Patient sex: M
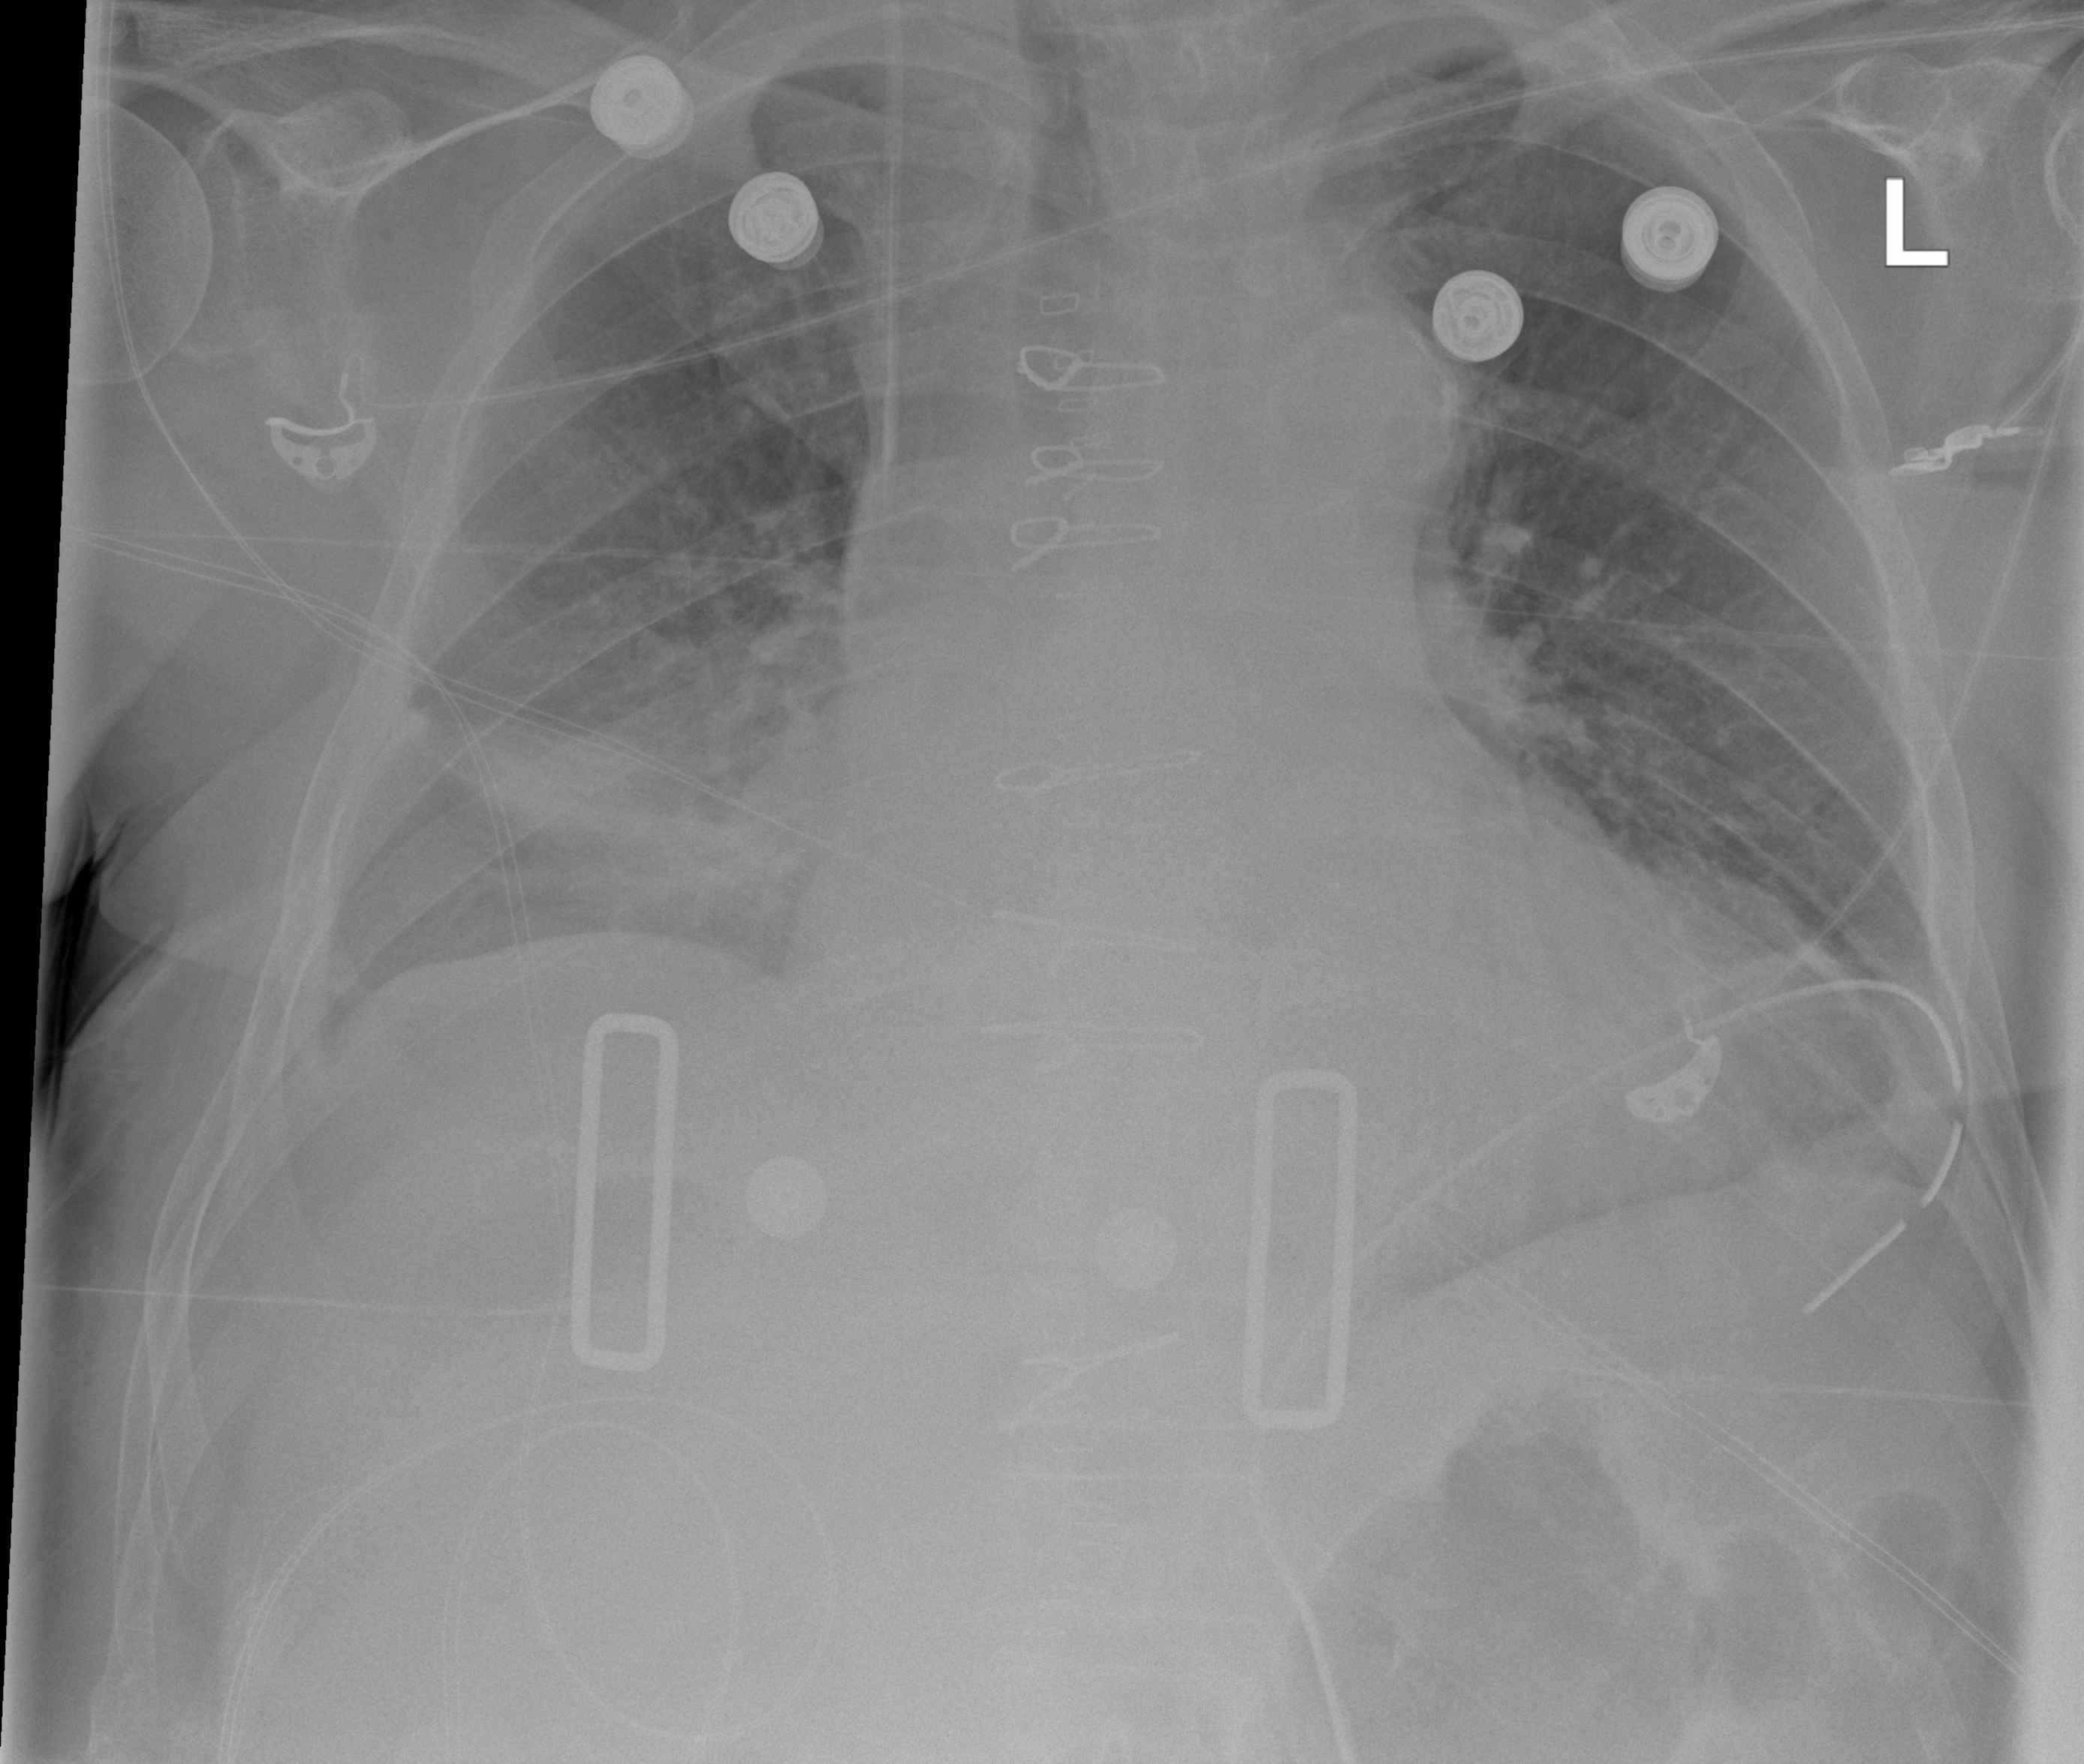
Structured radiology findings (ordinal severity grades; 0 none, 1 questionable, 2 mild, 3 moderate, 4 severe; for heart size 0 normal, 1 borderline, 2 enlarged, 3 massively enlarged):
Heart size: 2
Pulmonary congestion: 0
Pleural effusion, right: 1
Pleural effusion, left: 1
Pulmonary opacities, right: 2
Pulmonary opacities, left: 0
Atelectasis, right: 2
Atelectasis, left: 2